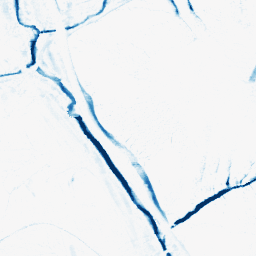
Category: morphological
Decomposition family: morphological_ellipse
Decomposition parameters: operation: closing
width: 5
height: 10
Upsampling method: quartic
Upsampling parameters: scale: 2
Upsampling scale: 2